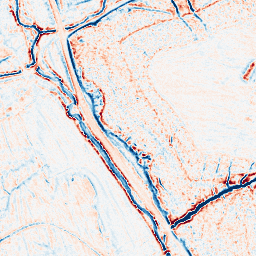
Category: edge_preserving
Decomposition family: bilateral
Decomposition parameters: d: 9
sigma_color: 100
sigma_space: 25
Upsampling method: bspline
Upsampling parameters: scale: 4
Upsampling scale: 4